Current action and preconditions to check: trajectory_clear

Your task: For each precondition in the list above, predict whether it will hold at this action.

Consider the current scene as observed from the mobile robot's camera, and analyze the predicted future states of all dynamic agents (e.g., people, animals, vehicles, or any moving entities) within the NEXT SECOND.

IMPORTANT: Only answer "very likely" if you are absolutely certain—based on strong, clear evidence—that a dynamic agent will violate the precondition in the predicted future state. Do NOT answer "very likely" for unlikely, ambiguous, or low-probability risks.

Ask yourself for each precondition: Is there a high probability, with clear and convincing evidence, that the predicted future states of any dynamic agent will interfere with the predicted future state of the currently executing action within the NEXT SECOND, causing that precondition to fail?

Assess the risk level based on these predictions. Use "likely" or "very likely" if motions create a clear risk of interference.

Use "neutral" or "improbable" if agents are nearby but their predicted paths are clearly diverging or non-conflicting.

Failure Risk Categories: "very improbable", "improbable", "neutral", "likely", "very likely"

Answer Format: Output ONLY the probability_of_failure value from these categories: "very improbable", "improbable", "neutral", "likely", "very likely"

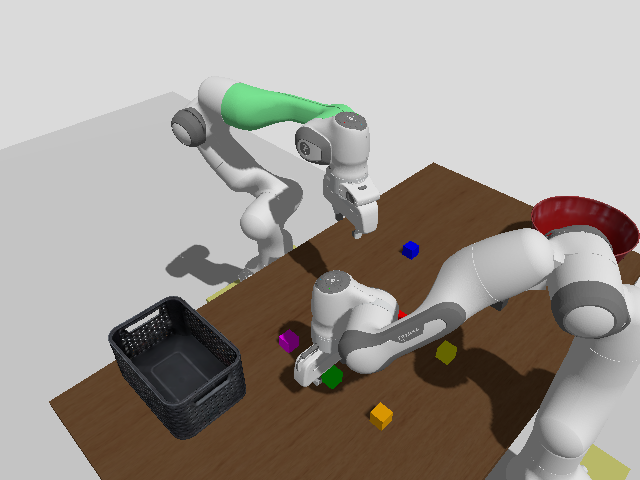

Answer: very improbable